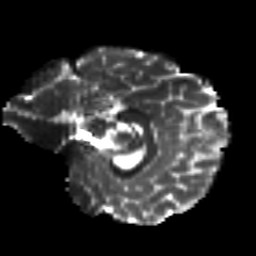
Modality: T2w
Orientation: sagittal
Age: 25
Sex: female
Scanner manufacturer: siemens
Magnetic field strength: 3 T
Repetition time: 8.8 s
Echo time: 0.085 s